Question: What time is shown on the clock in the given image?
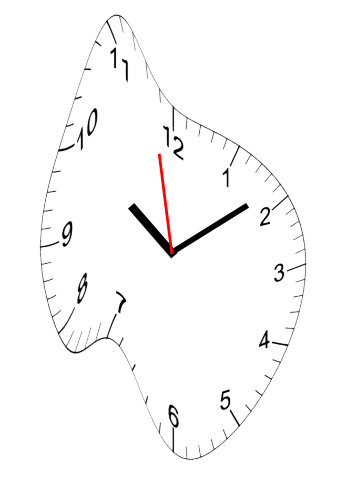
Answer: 10:08:58